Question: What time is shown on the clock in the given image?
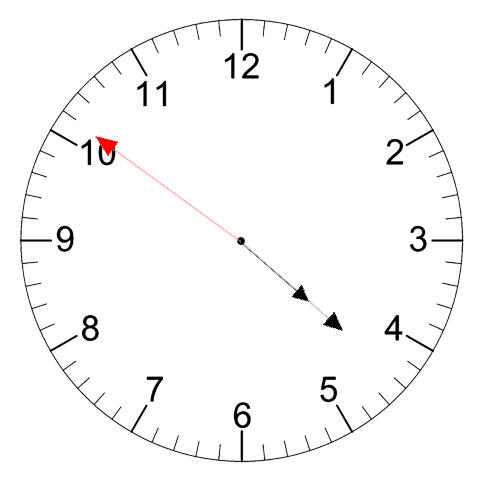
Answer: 04:21:51